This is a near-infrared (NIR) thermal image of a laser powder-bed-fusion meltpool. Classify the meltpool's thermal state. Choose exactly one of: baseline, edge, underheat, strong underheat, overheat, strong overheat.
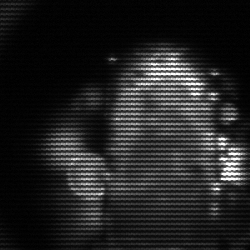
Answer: strong underheat